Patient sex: M
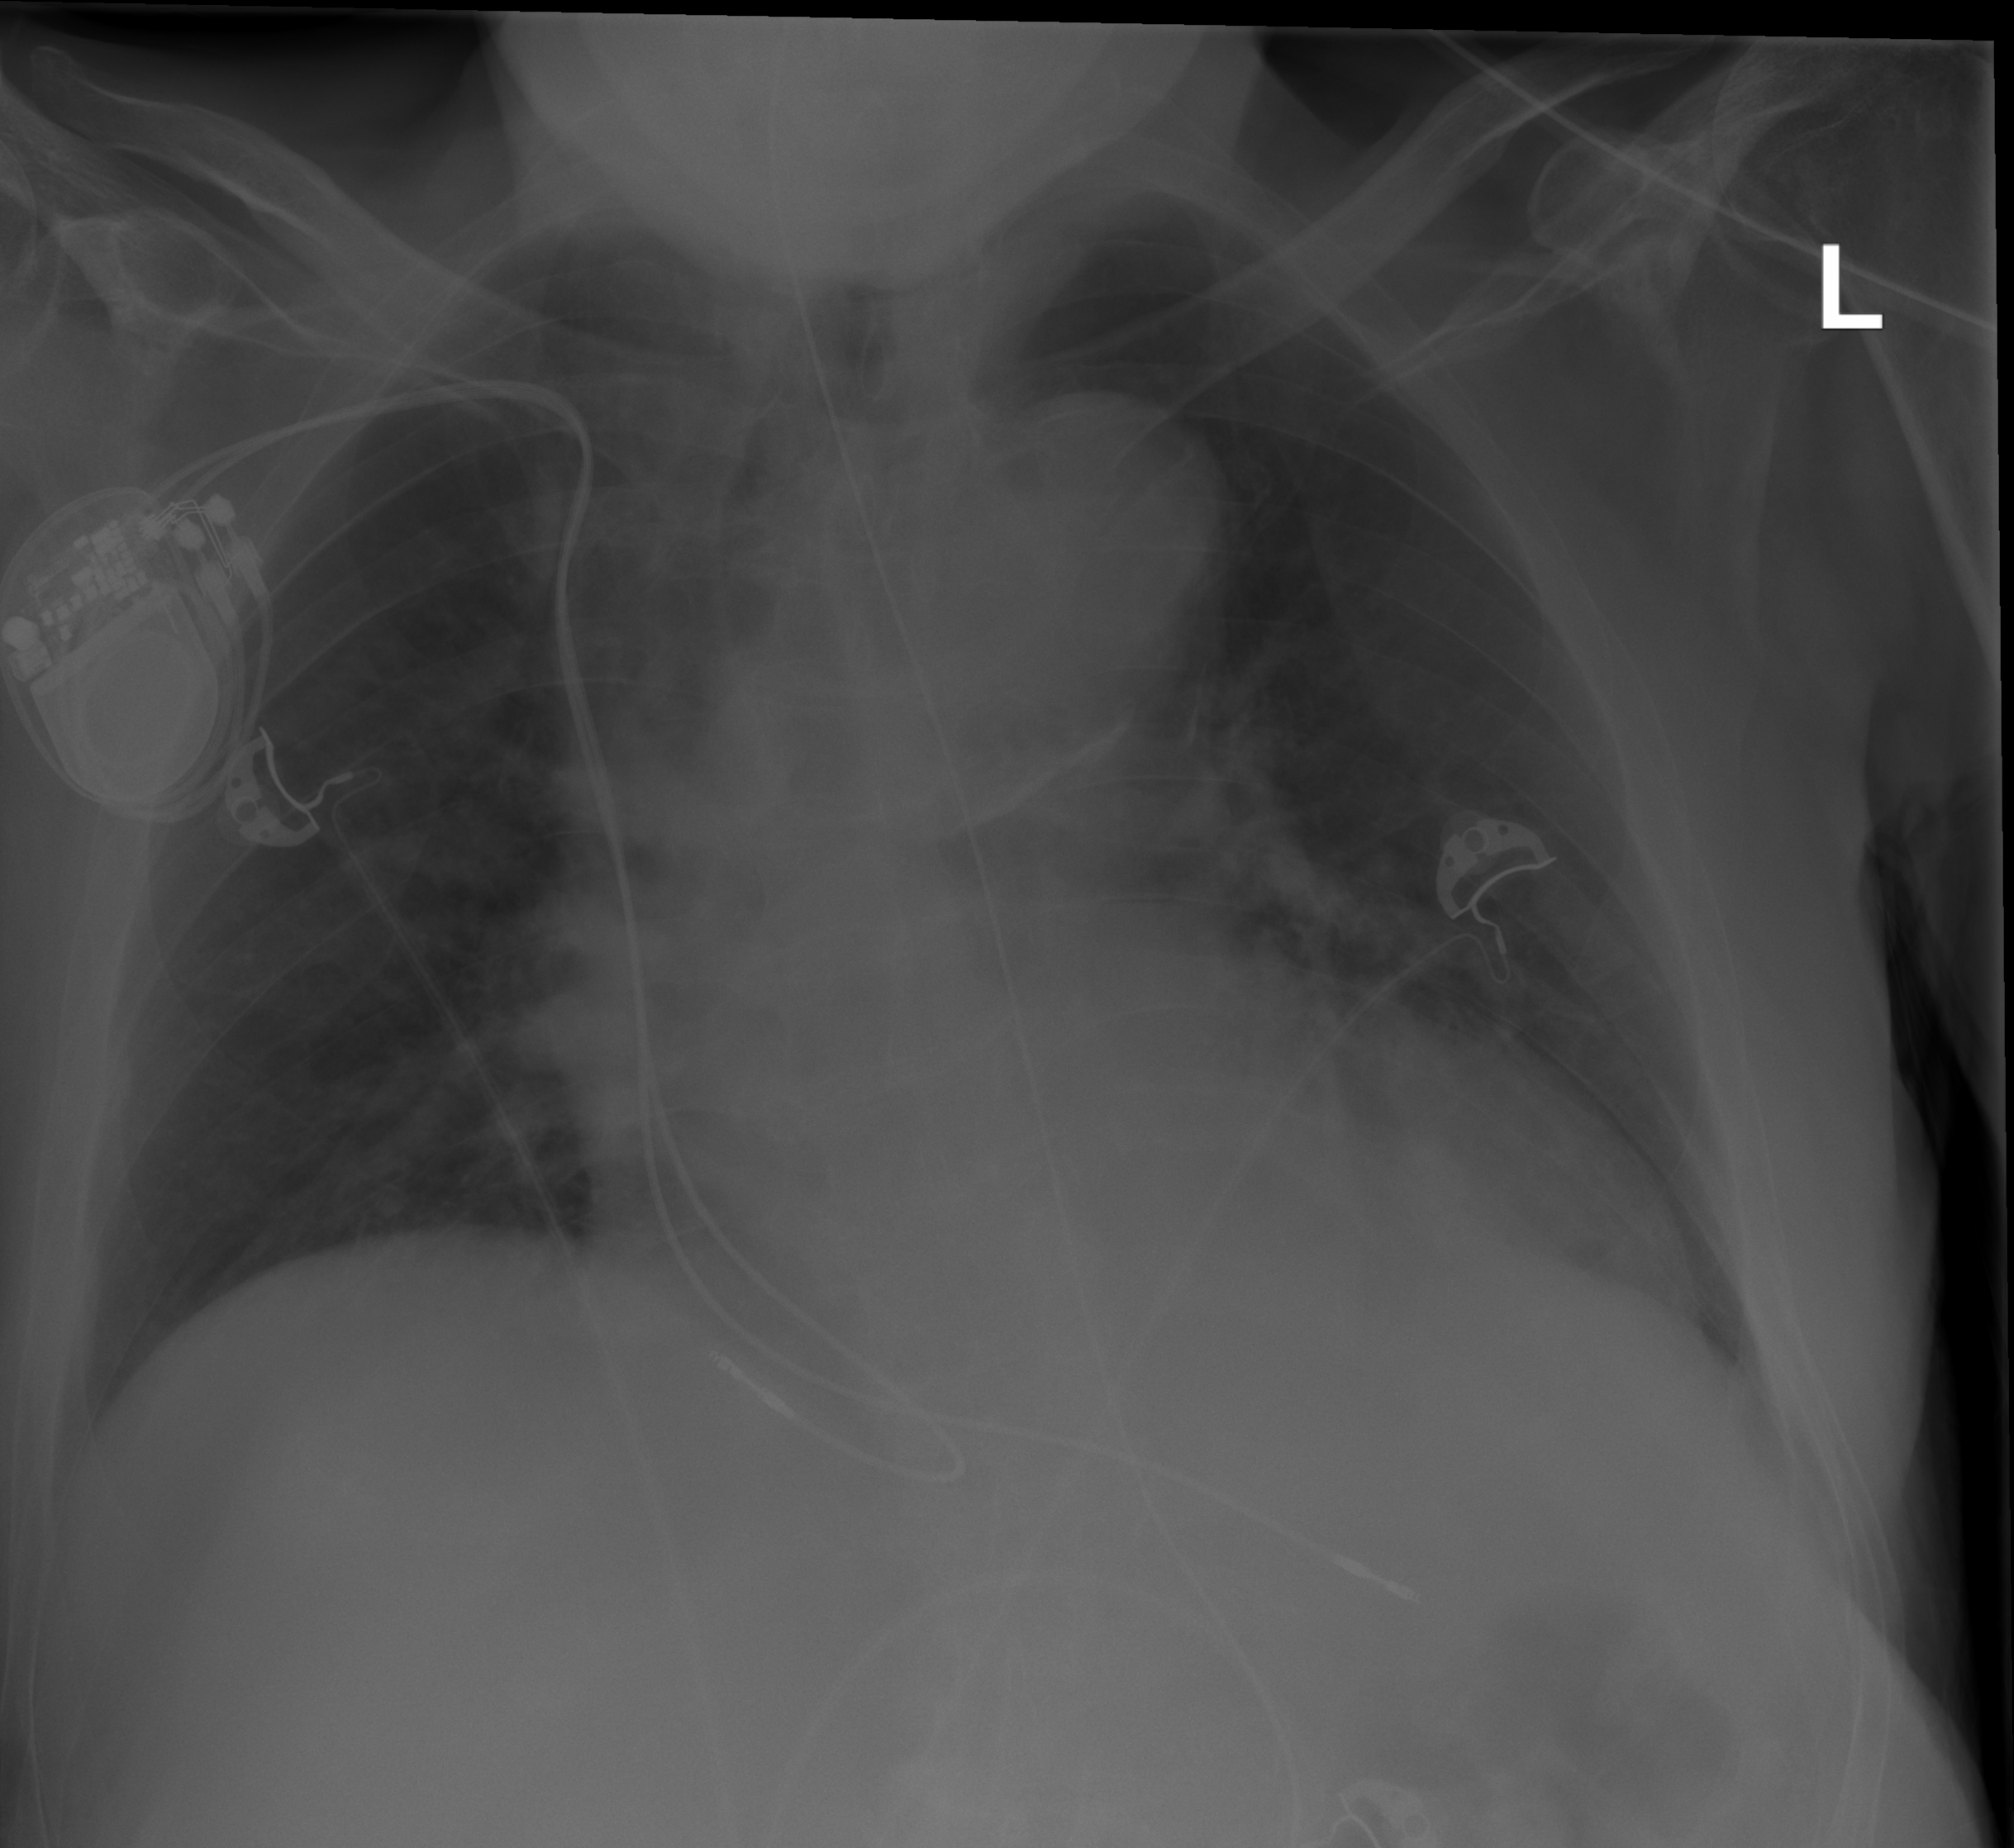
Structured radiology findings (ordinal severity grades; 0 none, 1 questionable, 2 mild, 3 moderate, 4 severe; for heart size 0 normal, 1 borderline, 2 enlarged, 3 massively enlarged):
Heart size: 2
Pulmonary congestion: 2
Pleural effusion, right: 0
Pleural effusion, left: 1
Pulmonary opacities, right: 1
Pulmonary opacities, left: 1
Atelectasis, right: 0
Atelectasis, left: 0